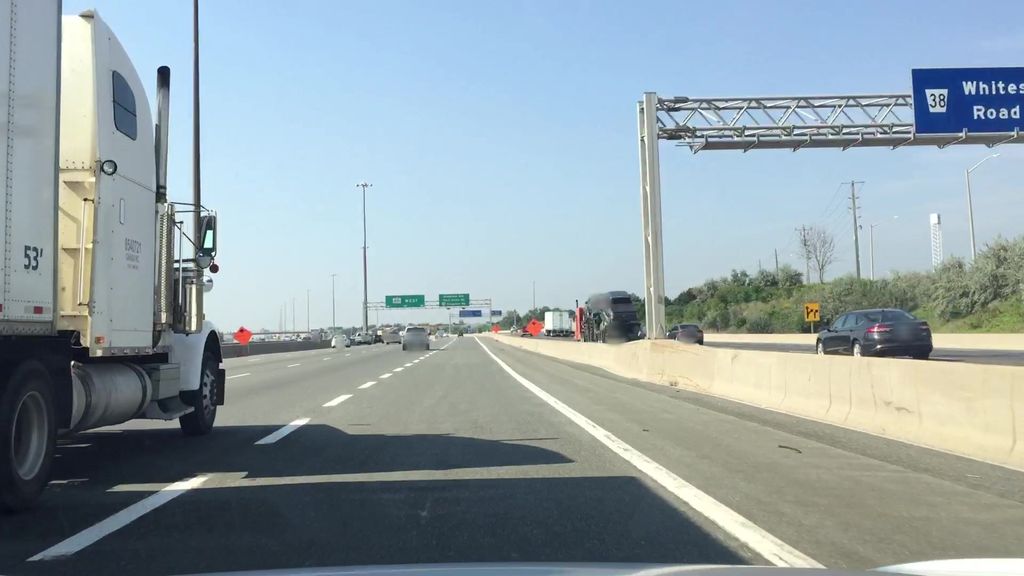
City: toronto